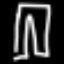
Label: pants